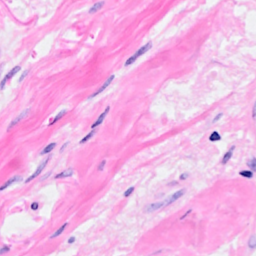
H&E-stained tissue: Breast